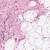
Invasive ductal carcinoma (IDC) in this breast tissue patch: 0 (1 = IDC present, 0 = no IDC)